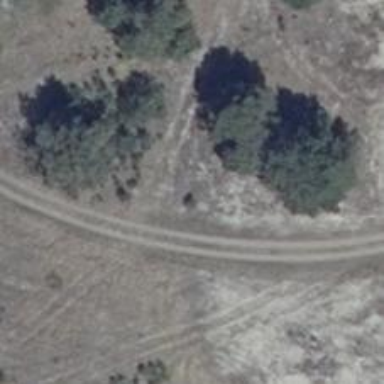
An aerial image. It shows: Track road with grade4 tracktype.